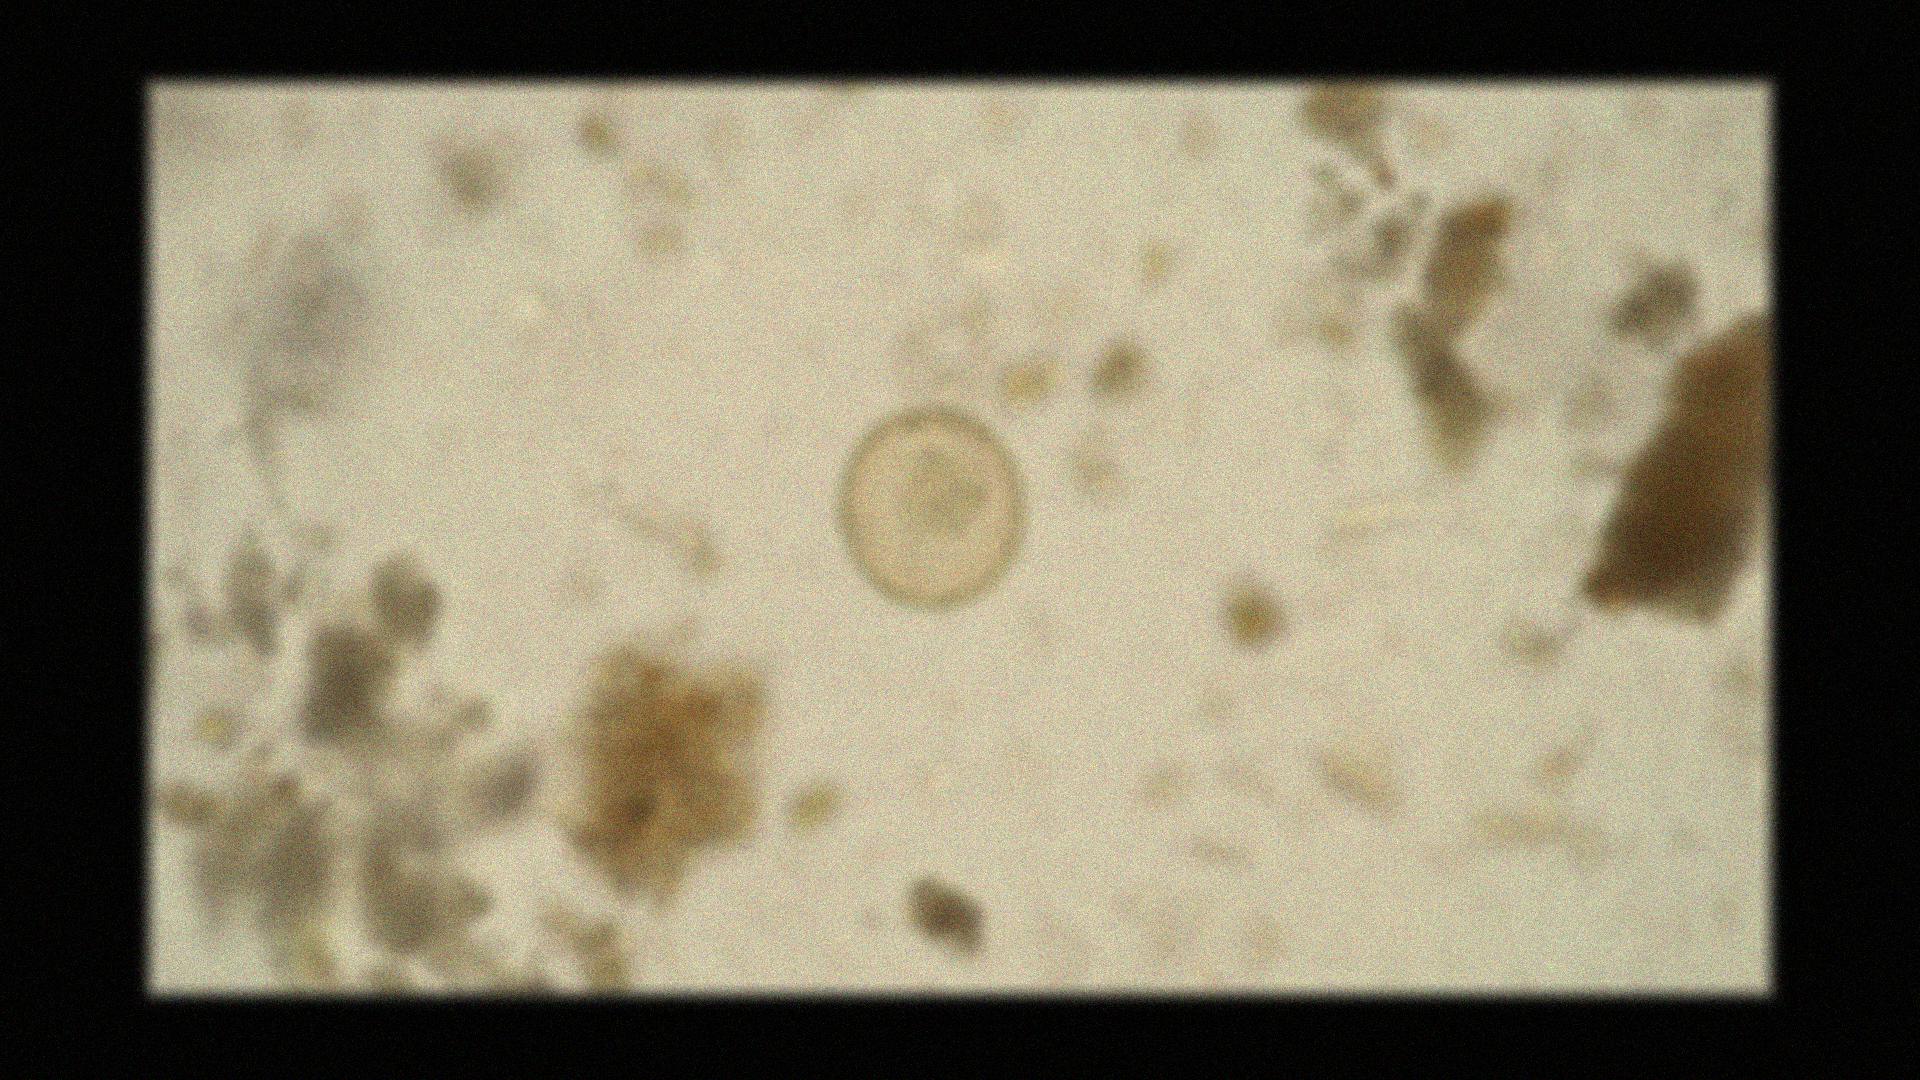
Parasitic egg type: Hymenolepis diminuta